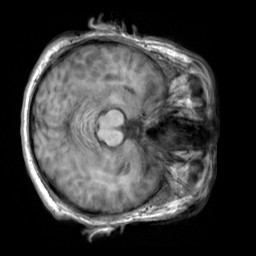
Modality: T1w
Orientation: axial
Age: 35
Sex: male
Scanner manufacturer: siemens
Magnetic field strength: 3 T
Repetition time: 2.3 s
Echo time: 0.00303 s